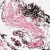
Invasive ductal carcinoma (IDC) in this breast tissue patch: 0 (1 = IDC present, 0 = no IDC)